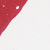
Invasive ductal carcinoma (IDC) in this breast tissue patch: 0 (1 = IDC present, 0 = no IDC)